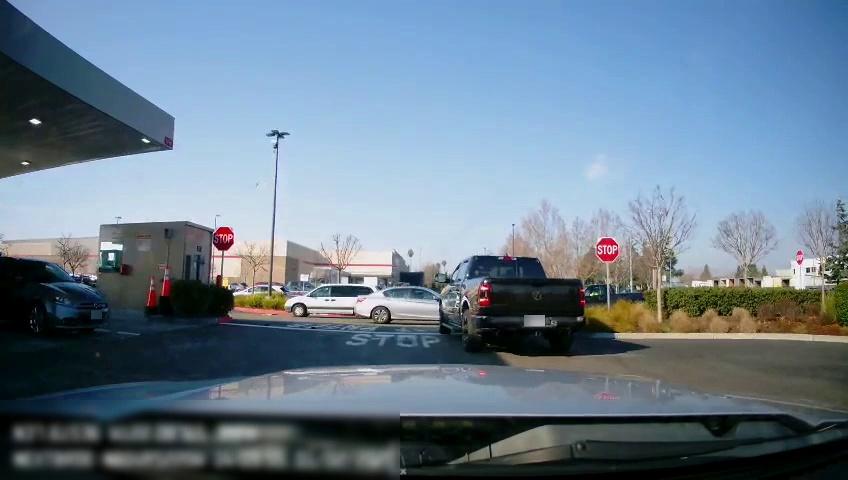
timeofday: Day
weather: Sunny
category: Drivable Space
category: Vehicles | Truck
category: Vehicles | Car
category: Vehicles | Car
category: Vehicles | Car
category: Vehicles | Truck
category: Vehicles | Car
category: Traffic | Signs
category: Traffic | Signs
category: Traffic | Signs
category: Traffic | Signs